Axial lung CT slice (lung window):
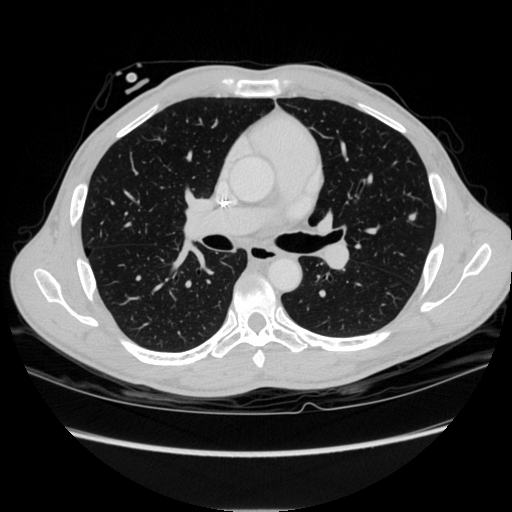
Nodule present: yes
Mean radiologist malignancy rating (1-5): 3